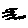
Label: zigzag